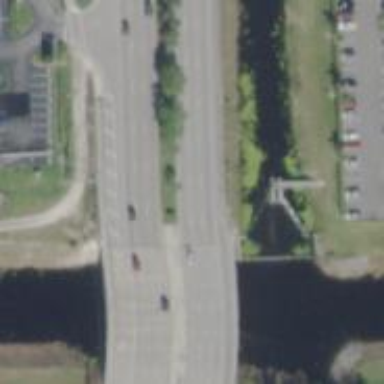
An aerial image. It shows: Primary highway bridge.